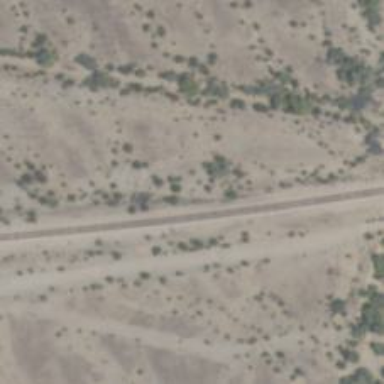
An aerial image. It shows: Railway track.